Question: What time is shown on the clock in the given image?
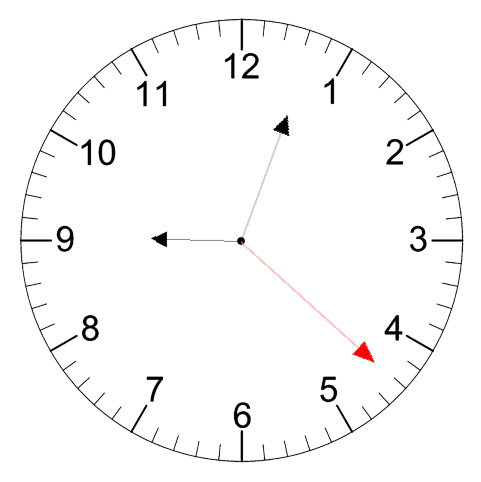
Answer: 09:03:22